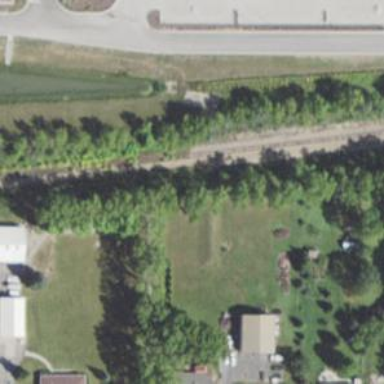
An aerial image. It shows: Abandoned railway spur with 2 tracks.